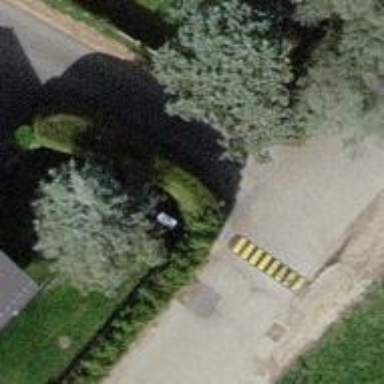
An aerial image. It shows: Alleyway designated as service road.